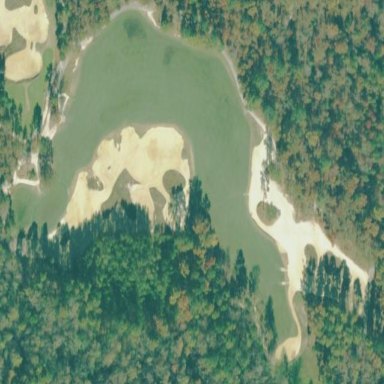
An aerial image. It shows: Golf rough area.